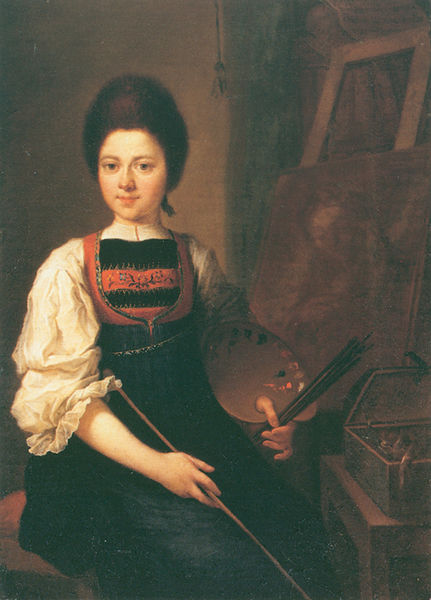
Titel: Selbstbildnis in der Tracht der Bregenzerwälderin mit Pinsel und Palette/Inv.Nr. 4444
Künstler: Angelika Kauffmann
Institution: Florenz, Galleria degli Uffizi
Schlagwörter: gemälde, schatten, weiß, sitzen, braun, frau, frisur, kleid, licht, schwarz, tisch, rot, augen, bluse, gesicht, porträt, haare, stock, bilder, farben, farbe, malerin, staffelei, selbstporträt, selbstbildnis, leinwand, künstlerin, malen, palette, pinsel, kasten, tracht, malstock, farbkasten, pisel, hockr